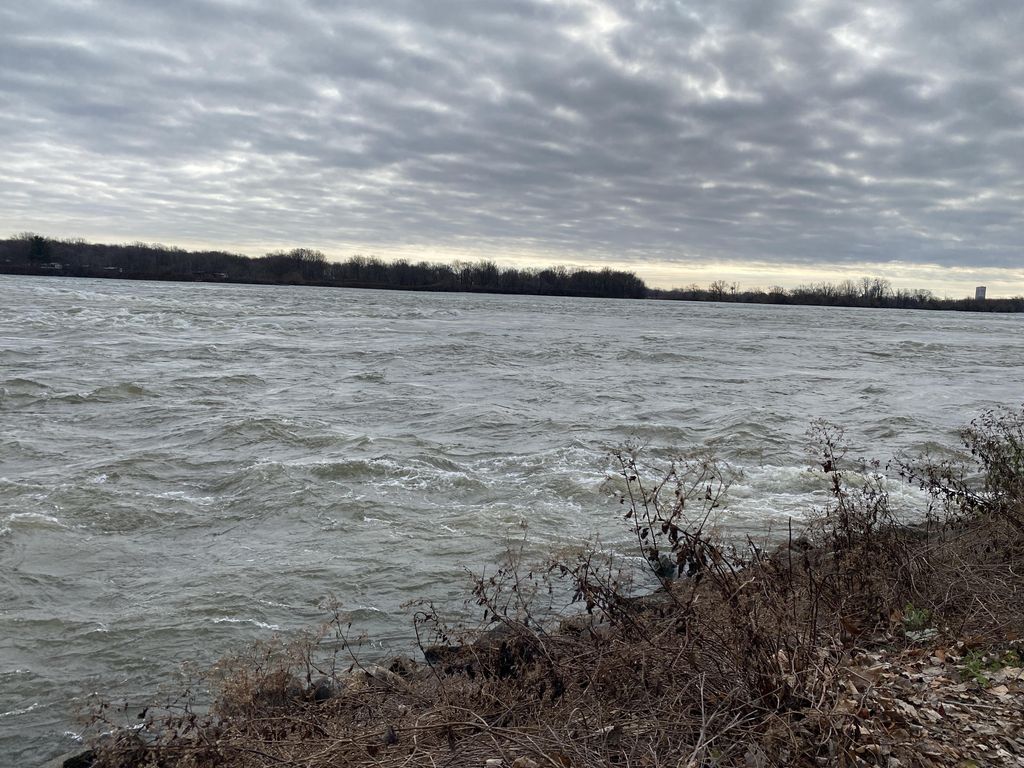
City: montreal